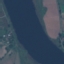
Label: River